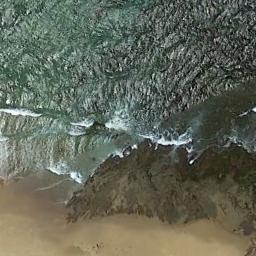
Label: beach